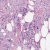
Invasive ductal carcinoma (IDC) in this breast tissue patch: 1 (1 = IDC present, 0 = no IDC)